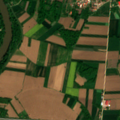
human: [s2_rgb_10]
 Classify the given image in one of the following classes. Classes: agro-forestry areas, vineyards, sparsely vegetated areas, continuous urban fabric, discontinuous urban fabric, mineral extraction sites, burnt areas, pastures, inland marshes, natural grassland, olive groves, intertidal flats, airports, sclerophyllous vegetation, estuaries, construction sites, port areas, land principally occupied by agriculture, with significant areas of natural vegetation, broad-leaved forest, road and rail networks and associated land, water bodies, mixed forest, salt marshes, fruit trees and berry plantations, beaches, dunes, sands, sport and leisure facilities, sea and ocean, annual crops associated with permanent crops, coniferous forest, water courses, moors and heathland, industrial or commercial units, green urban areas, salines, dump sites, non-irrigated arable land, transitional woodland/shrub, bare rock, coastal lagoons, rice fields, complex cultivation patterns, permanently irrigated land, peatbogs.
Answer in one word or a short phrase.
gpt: discontinuous urban fabric, non-irrigated arable land, land principally occupied by agriculture, with significant areas of natural vegetation, water courses